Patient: sex M, age 64
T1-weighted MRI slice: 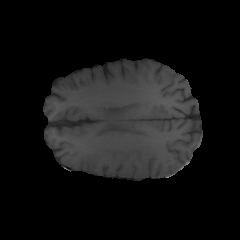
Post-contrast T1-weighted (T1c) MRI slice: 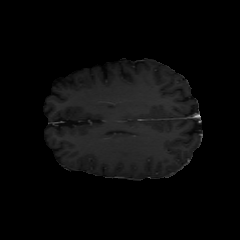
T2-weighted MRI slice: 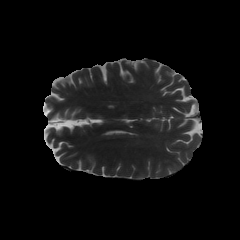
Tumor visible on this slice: no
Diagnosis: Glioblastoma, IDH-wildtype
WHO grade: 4